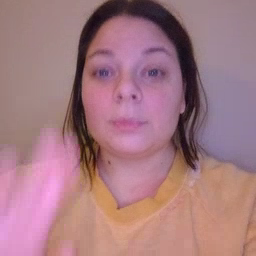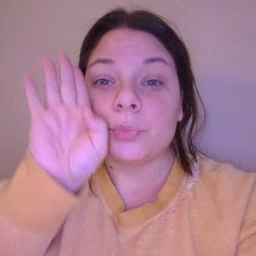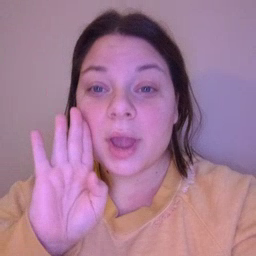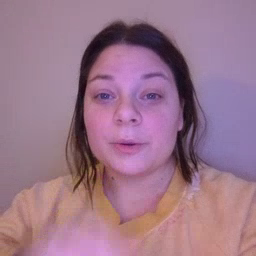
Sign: brown